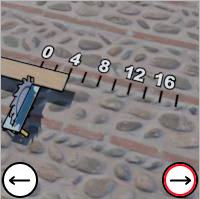
Task: length
Answer: 4
First scale value: 4.0